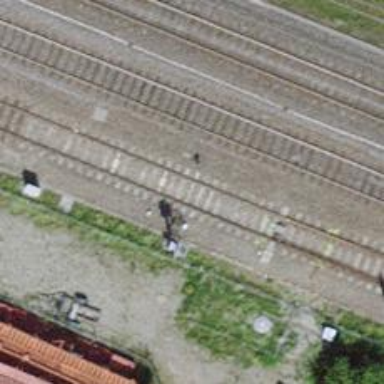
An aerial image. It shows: Railway signal.